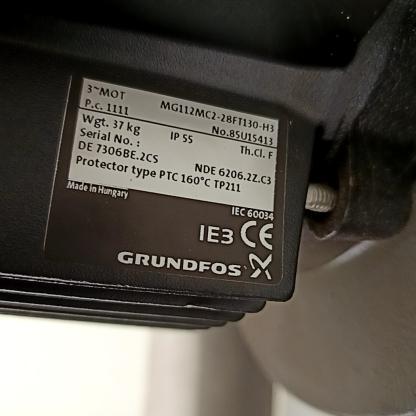
Klasa: tabliczka-znamionowa